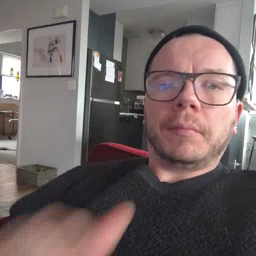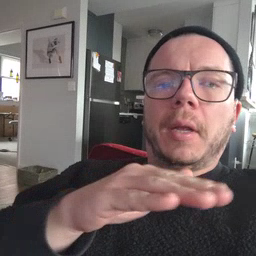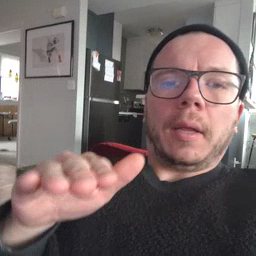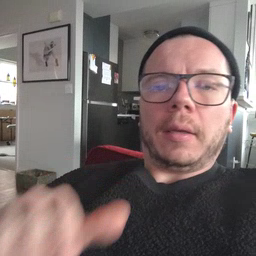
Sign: clean